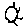
Label: sun